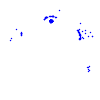
Particle: kaon